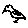
Label: bird